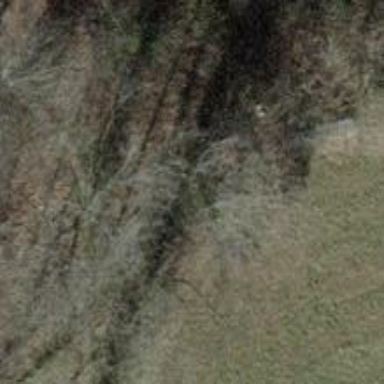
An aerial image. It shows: Brown bench.